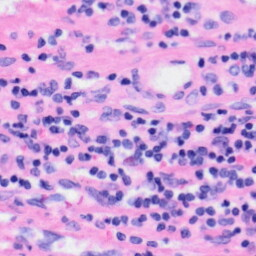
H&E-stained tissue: Liver